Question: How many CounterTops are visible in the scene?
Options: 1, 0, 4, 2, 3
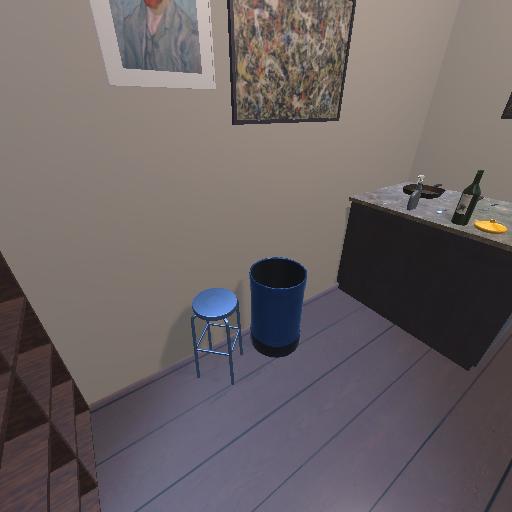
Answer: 1